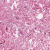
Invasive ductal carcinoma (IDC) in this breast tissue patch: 0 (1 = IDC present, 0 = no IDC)